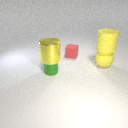
small green metal cylinder in front of small red rubber cube